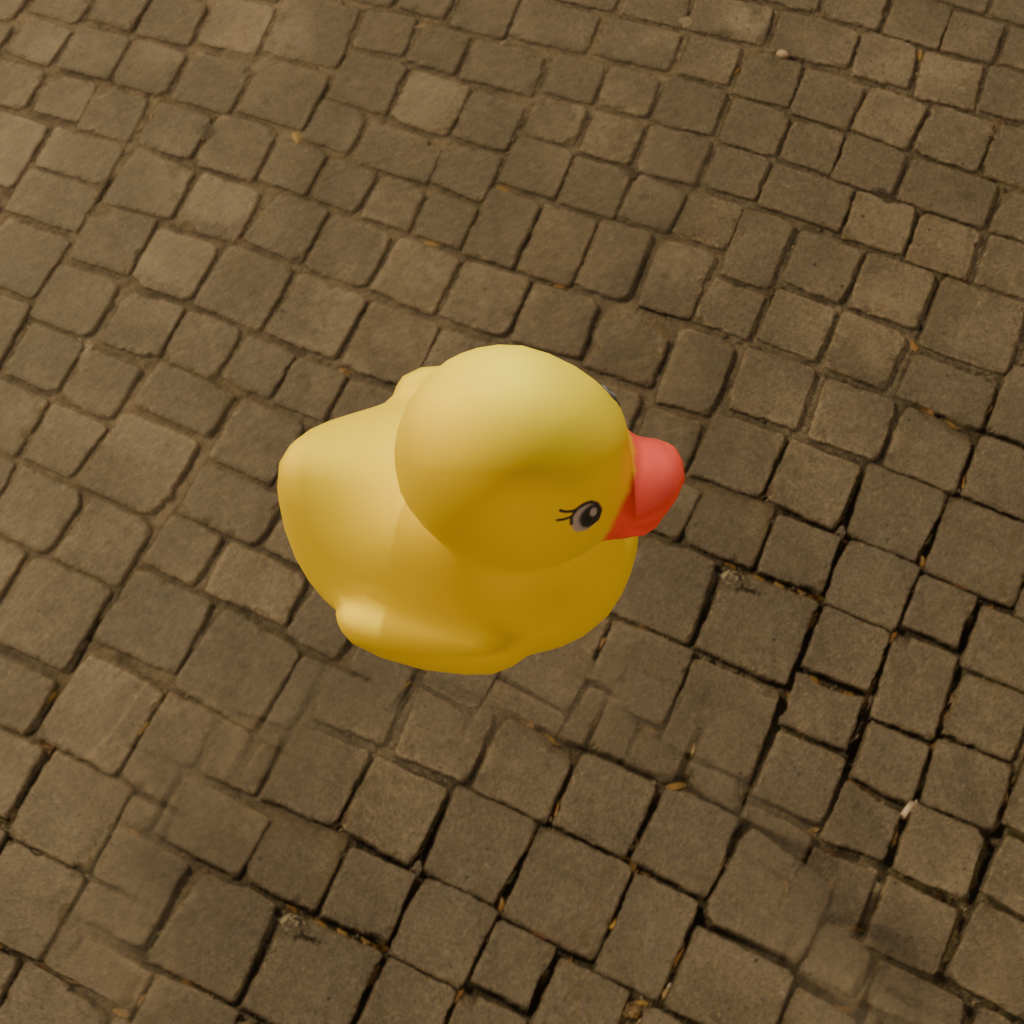
an image of a yellow rubber duck seen from <right_top> in a city square with illuminated trees at night.